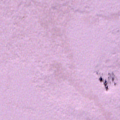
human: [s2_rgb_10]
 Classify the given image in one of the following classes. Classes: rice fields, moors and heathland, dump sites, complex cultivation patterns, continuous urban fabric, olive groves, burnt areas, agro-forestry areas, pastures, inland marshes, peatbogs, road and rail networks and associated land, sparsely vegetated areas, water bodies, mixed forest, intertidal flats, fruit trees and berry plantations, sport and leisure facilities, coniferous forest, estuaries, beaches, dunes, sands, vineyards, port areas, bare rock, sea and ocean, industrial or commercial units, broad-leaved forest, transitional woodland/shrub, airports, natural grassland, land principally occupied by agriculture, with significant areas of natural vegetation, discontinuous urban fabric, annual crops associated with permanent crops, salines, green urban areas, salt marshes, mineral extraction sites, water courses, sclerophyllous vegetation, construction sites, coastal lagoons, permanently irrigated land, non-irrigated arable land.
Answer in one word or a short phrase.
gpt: pastures, sea and ocean